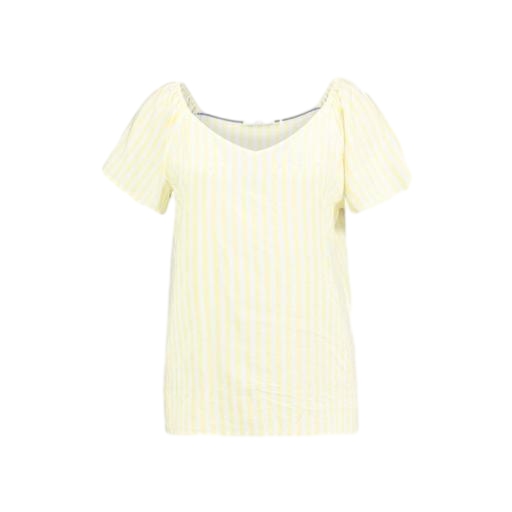
yellow and white t shirt, short-sleeve top only macy, yellow flutter-sleeve top only macy, white background